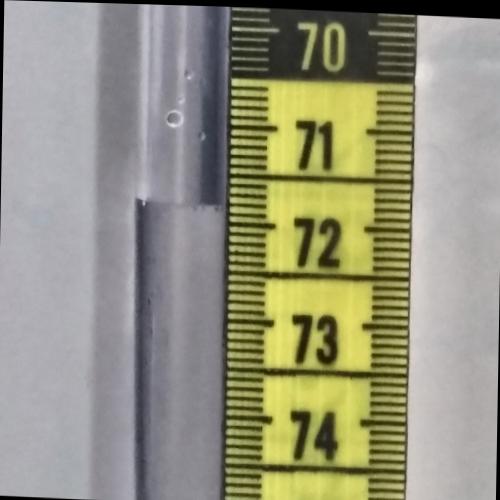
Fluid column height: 71.8 cm